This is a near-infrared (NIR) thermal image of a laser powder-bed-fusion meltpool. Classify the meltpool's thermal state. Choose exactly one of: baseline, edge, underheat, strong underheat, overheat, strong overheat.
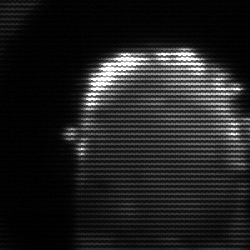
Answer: baseline